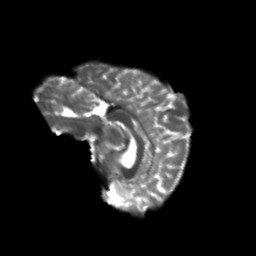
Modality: T2w
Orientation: sagittal
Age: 21
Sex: female
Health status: healthy
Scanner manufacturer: philips
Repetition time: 7.396 s
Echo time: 0.08599 s